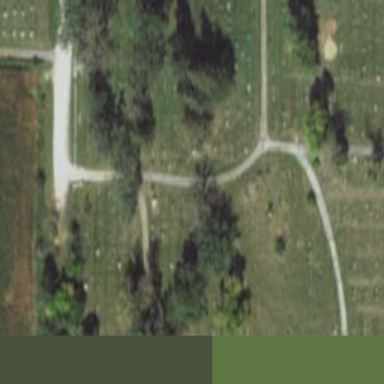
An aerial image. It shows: Cemetery.